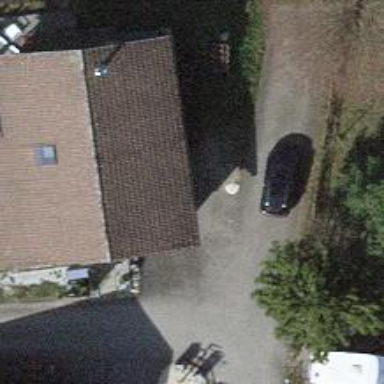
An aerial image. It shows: Simple house.